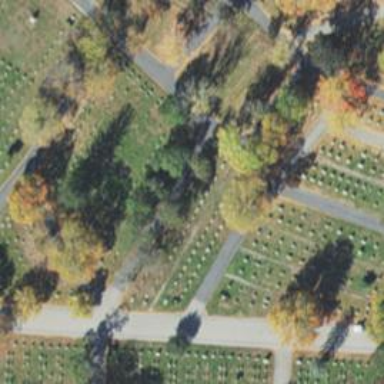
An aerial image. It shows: Grave site for tourists to visit.